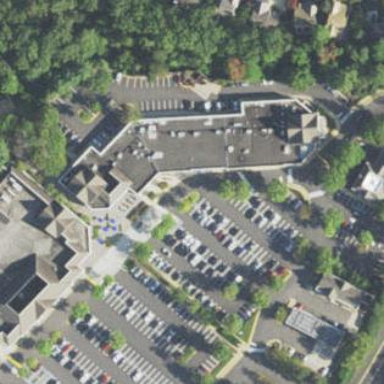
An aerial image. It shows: Retail building.